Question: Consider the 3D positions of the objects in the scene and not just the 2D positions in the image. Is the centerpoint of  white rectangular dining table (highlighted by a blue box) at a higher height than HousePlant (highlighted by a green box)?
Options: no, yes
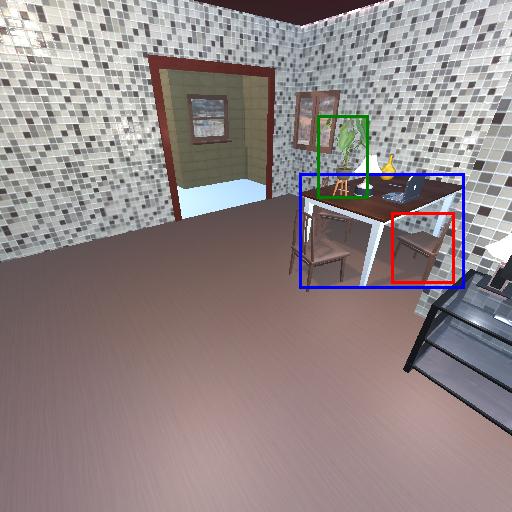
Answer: no